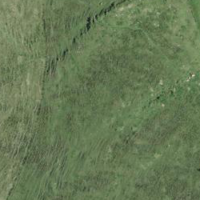
EUNIS habitat code: 24
Species observed at this site:
Plantago media
Plantago lanceolata
Erinus alpinus